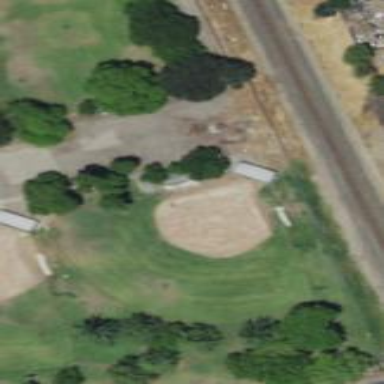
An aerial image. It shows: Baseball pitch for leisure and sports activities.